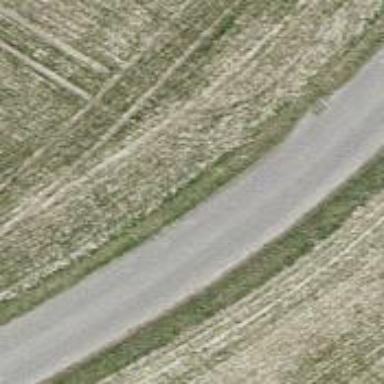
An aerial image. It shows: Service road with unpaved surface.